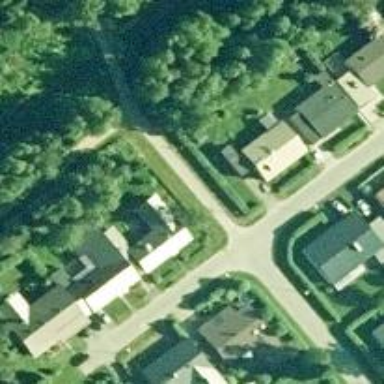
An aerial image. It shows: Asphalt cycleway.